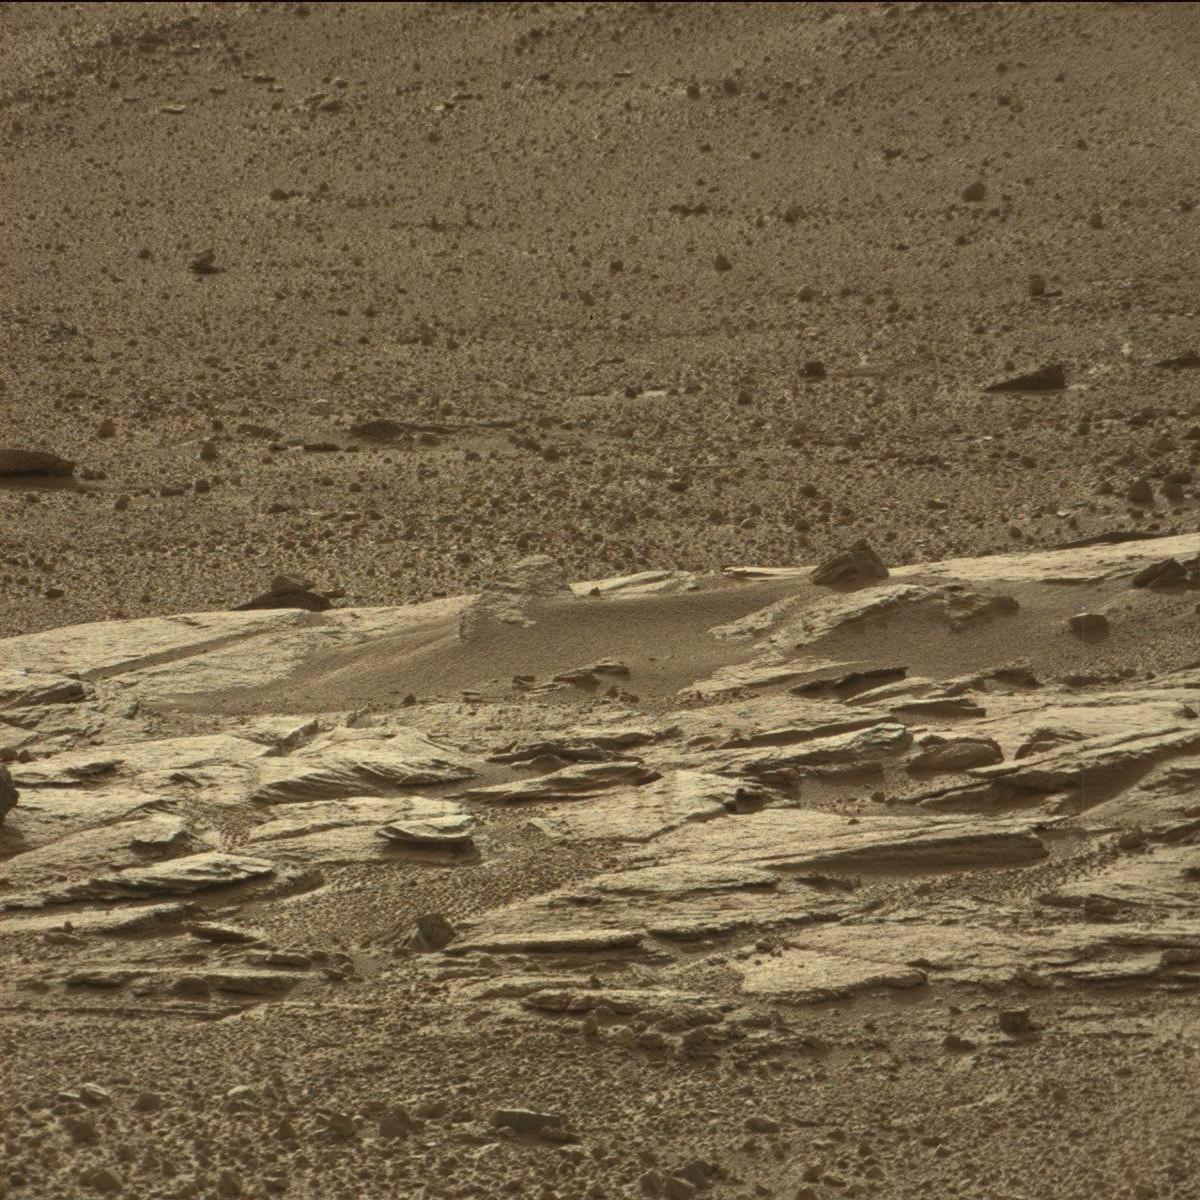
Terrain classes present: Bedrock, Sand / Soil